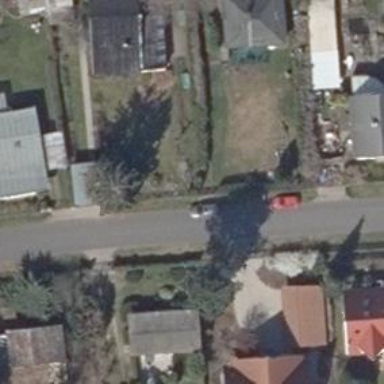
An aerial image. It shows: Residential road with asphalt surface and no sidewalks.